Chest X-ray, PA view. Patient: 62 years old, sex F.
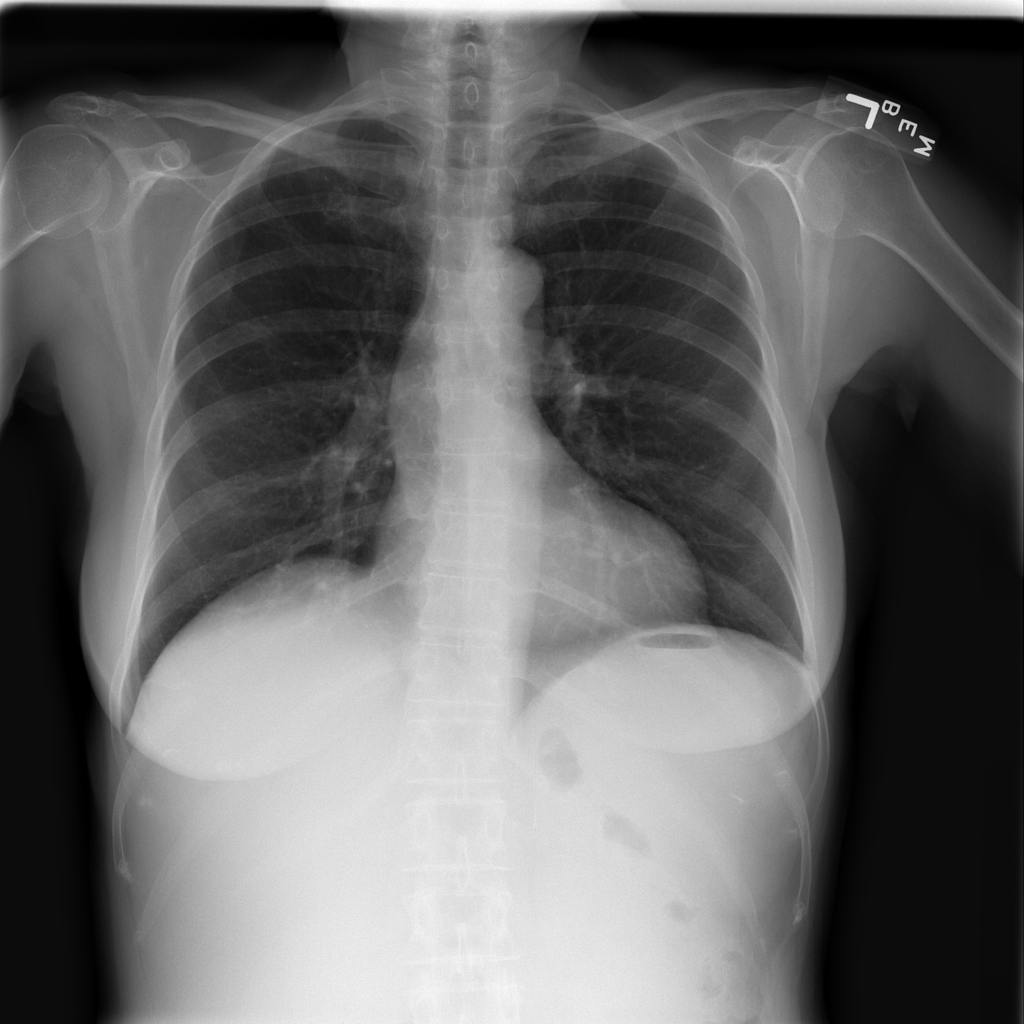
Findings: No Finding